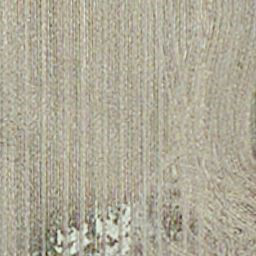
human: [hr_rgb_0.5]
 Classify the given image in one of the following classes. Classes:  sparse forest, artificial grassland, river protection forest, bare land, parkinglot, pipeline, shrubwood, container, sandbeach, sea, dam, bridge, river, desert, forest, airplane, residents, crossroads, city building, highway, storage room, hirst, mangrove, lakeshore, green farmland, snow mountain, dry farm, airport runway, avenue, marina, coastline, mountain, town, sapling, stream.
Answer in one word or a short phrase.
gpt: dry farm